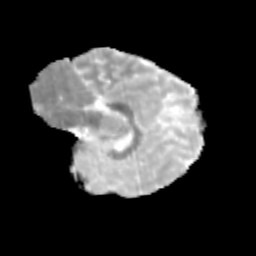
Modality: MD
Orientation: sagittal
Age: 11
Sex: female
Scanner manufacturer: siemens
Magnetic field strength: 3 T
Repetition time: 3.8 s
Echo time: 0.07 s